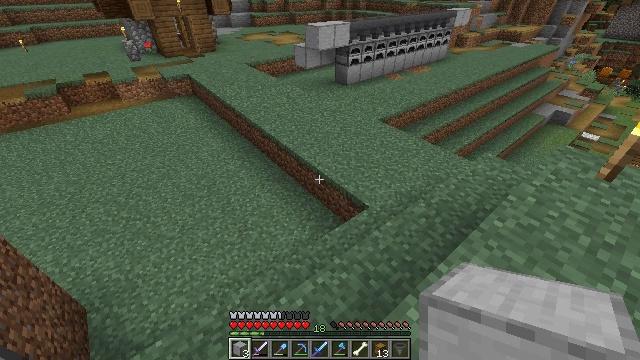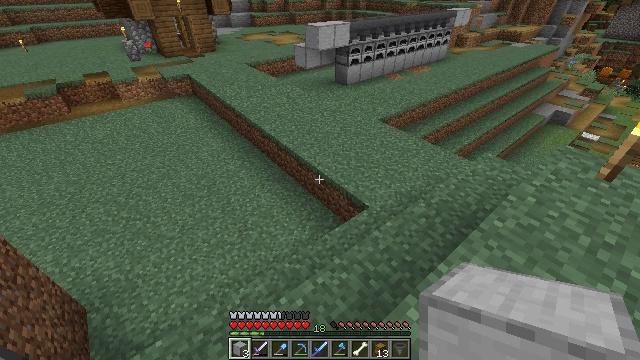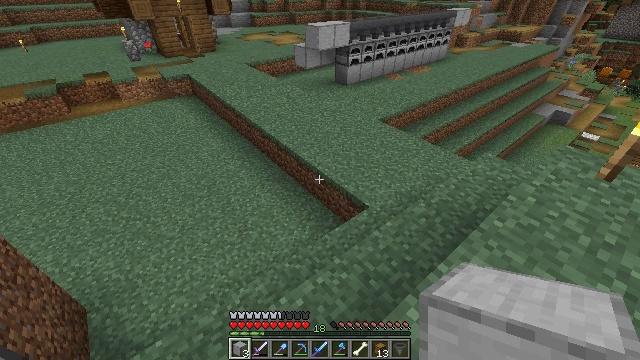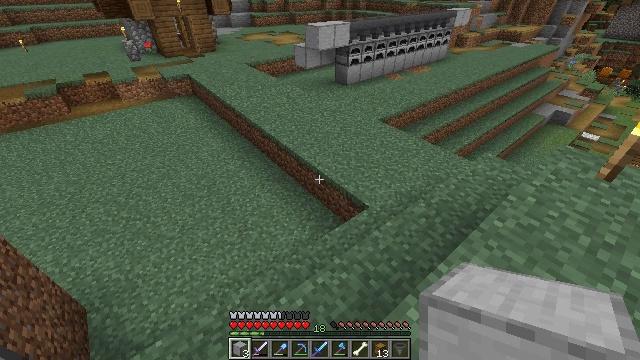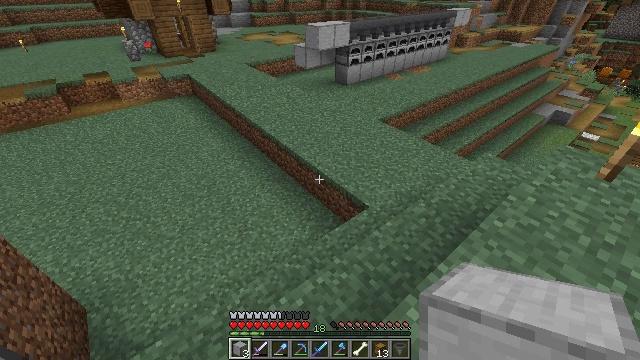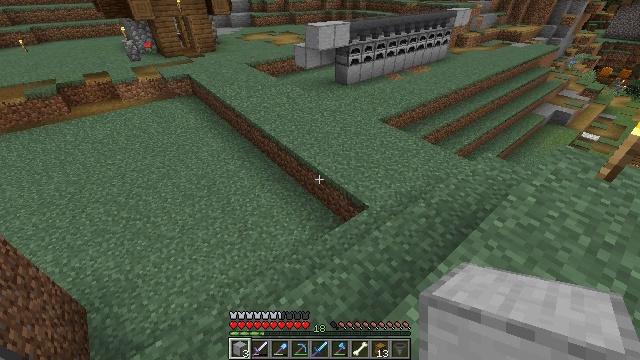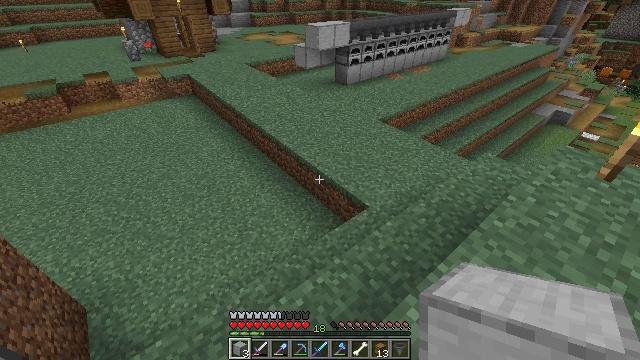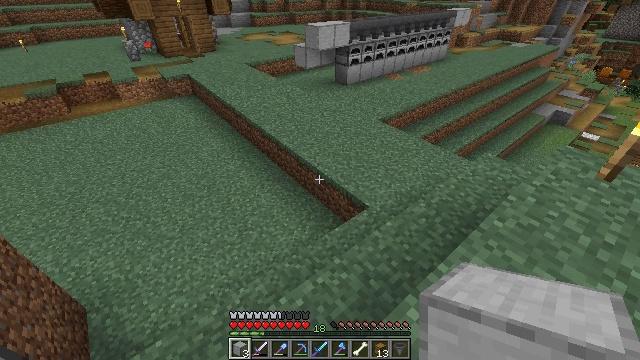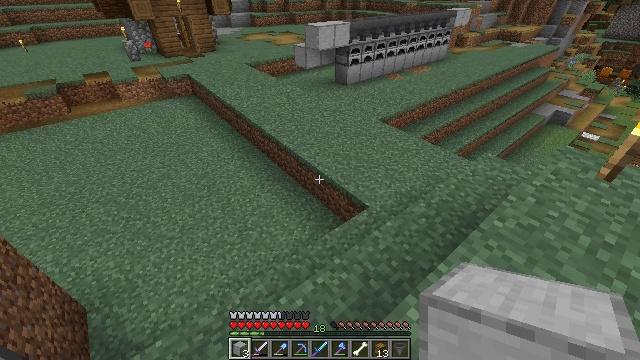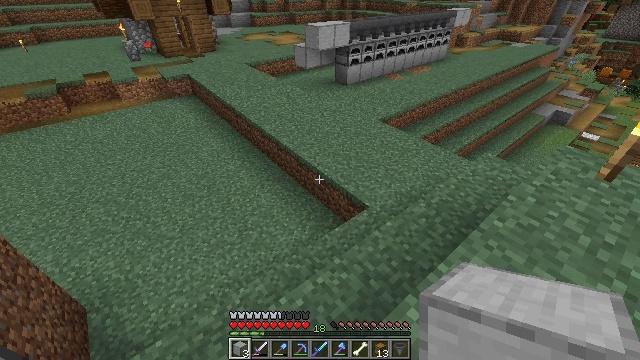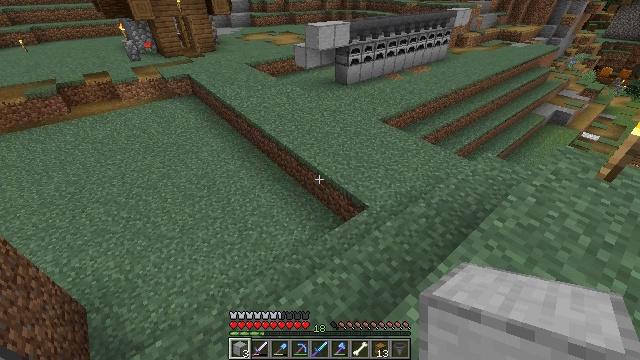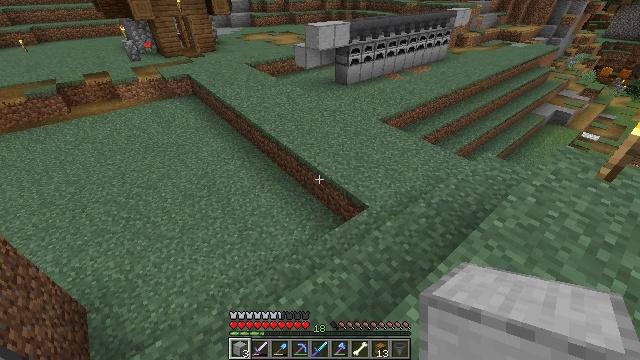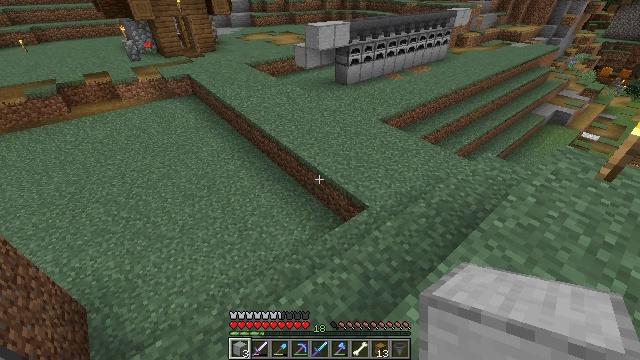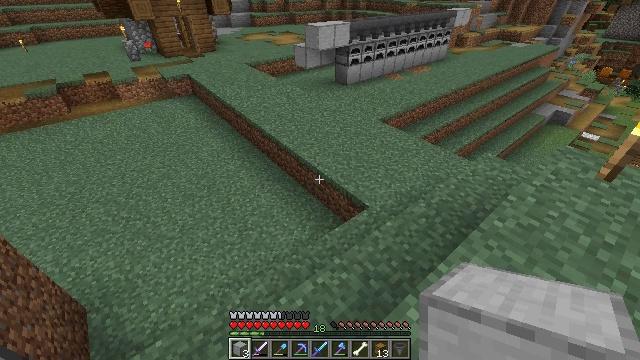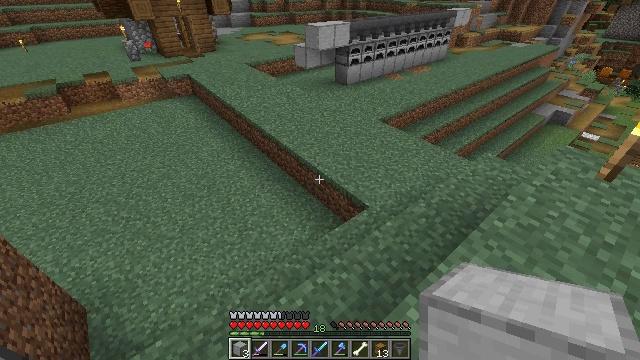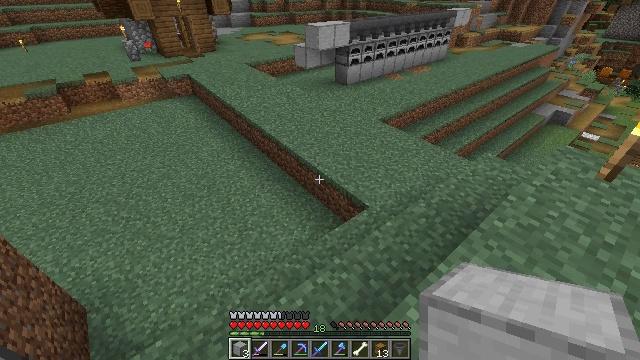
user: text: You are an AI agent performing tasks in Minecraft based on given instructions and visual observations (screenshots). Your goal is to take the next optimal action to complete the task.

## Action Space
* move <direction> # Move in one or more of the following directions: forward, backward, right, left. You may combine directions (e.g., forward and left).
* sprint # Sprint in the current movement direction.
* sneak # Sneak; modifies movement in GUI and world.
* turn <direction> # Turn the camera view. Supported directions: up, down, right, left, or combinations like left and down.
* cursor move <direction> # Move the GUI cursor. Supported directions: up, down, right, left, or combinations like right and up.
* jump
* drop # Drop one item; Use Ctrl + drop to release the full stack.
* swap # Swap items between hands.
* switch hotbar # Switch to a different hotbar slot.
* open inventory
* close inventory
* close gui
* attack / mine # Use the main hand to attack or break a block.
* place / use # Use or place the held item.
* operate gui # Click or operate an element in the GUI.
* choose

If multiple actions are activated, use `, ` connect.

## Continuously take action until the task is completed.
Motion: motion action
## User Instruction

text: Open the furnace and craft a smooth stone.
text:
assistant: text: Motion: no_op
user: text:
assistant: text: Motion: no_op
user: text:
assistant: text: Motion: no_op
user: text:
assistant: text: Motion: no_op
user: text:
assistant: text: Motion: no_op
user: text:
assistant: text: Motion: no_op
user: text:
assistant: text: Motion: no_op
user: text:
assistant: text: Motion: no_op
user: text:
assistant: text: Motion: no_op
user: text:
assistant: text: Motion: no_op
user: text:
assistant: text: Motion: no_op
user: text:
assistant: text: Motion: no_op
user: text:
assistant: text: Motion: no_op
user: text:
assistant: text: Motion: no_op
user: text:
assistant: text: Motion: no_op
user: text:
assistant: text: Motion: no_op
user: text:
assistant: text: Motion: no_op
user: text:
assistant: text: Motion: no_op
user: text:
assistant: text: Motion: no_op
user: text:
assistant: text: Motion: no_op
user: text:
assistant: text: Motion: no_op
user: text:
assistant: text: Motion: no_op
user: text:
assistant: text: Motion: no_op
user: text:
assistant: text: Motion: no_op
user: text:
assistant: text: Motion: no_op
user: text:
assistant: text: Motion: no_op
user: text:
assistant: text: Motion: no_op
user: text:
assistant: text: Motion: no_op
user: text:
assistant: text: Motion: no_op
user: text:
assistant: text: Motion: no_op